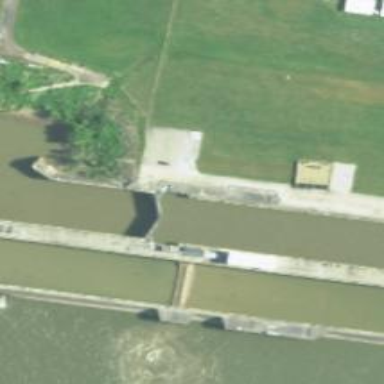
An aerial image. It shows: Lock gate along waterway.